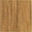
Piece: xx